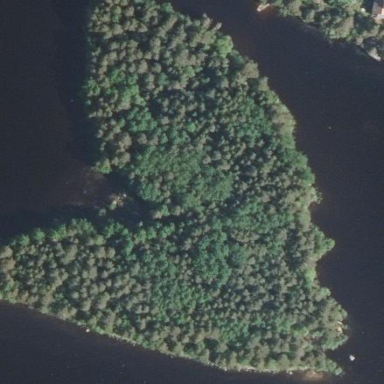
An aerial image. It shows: Islet surrounded by woodland.